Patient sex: M
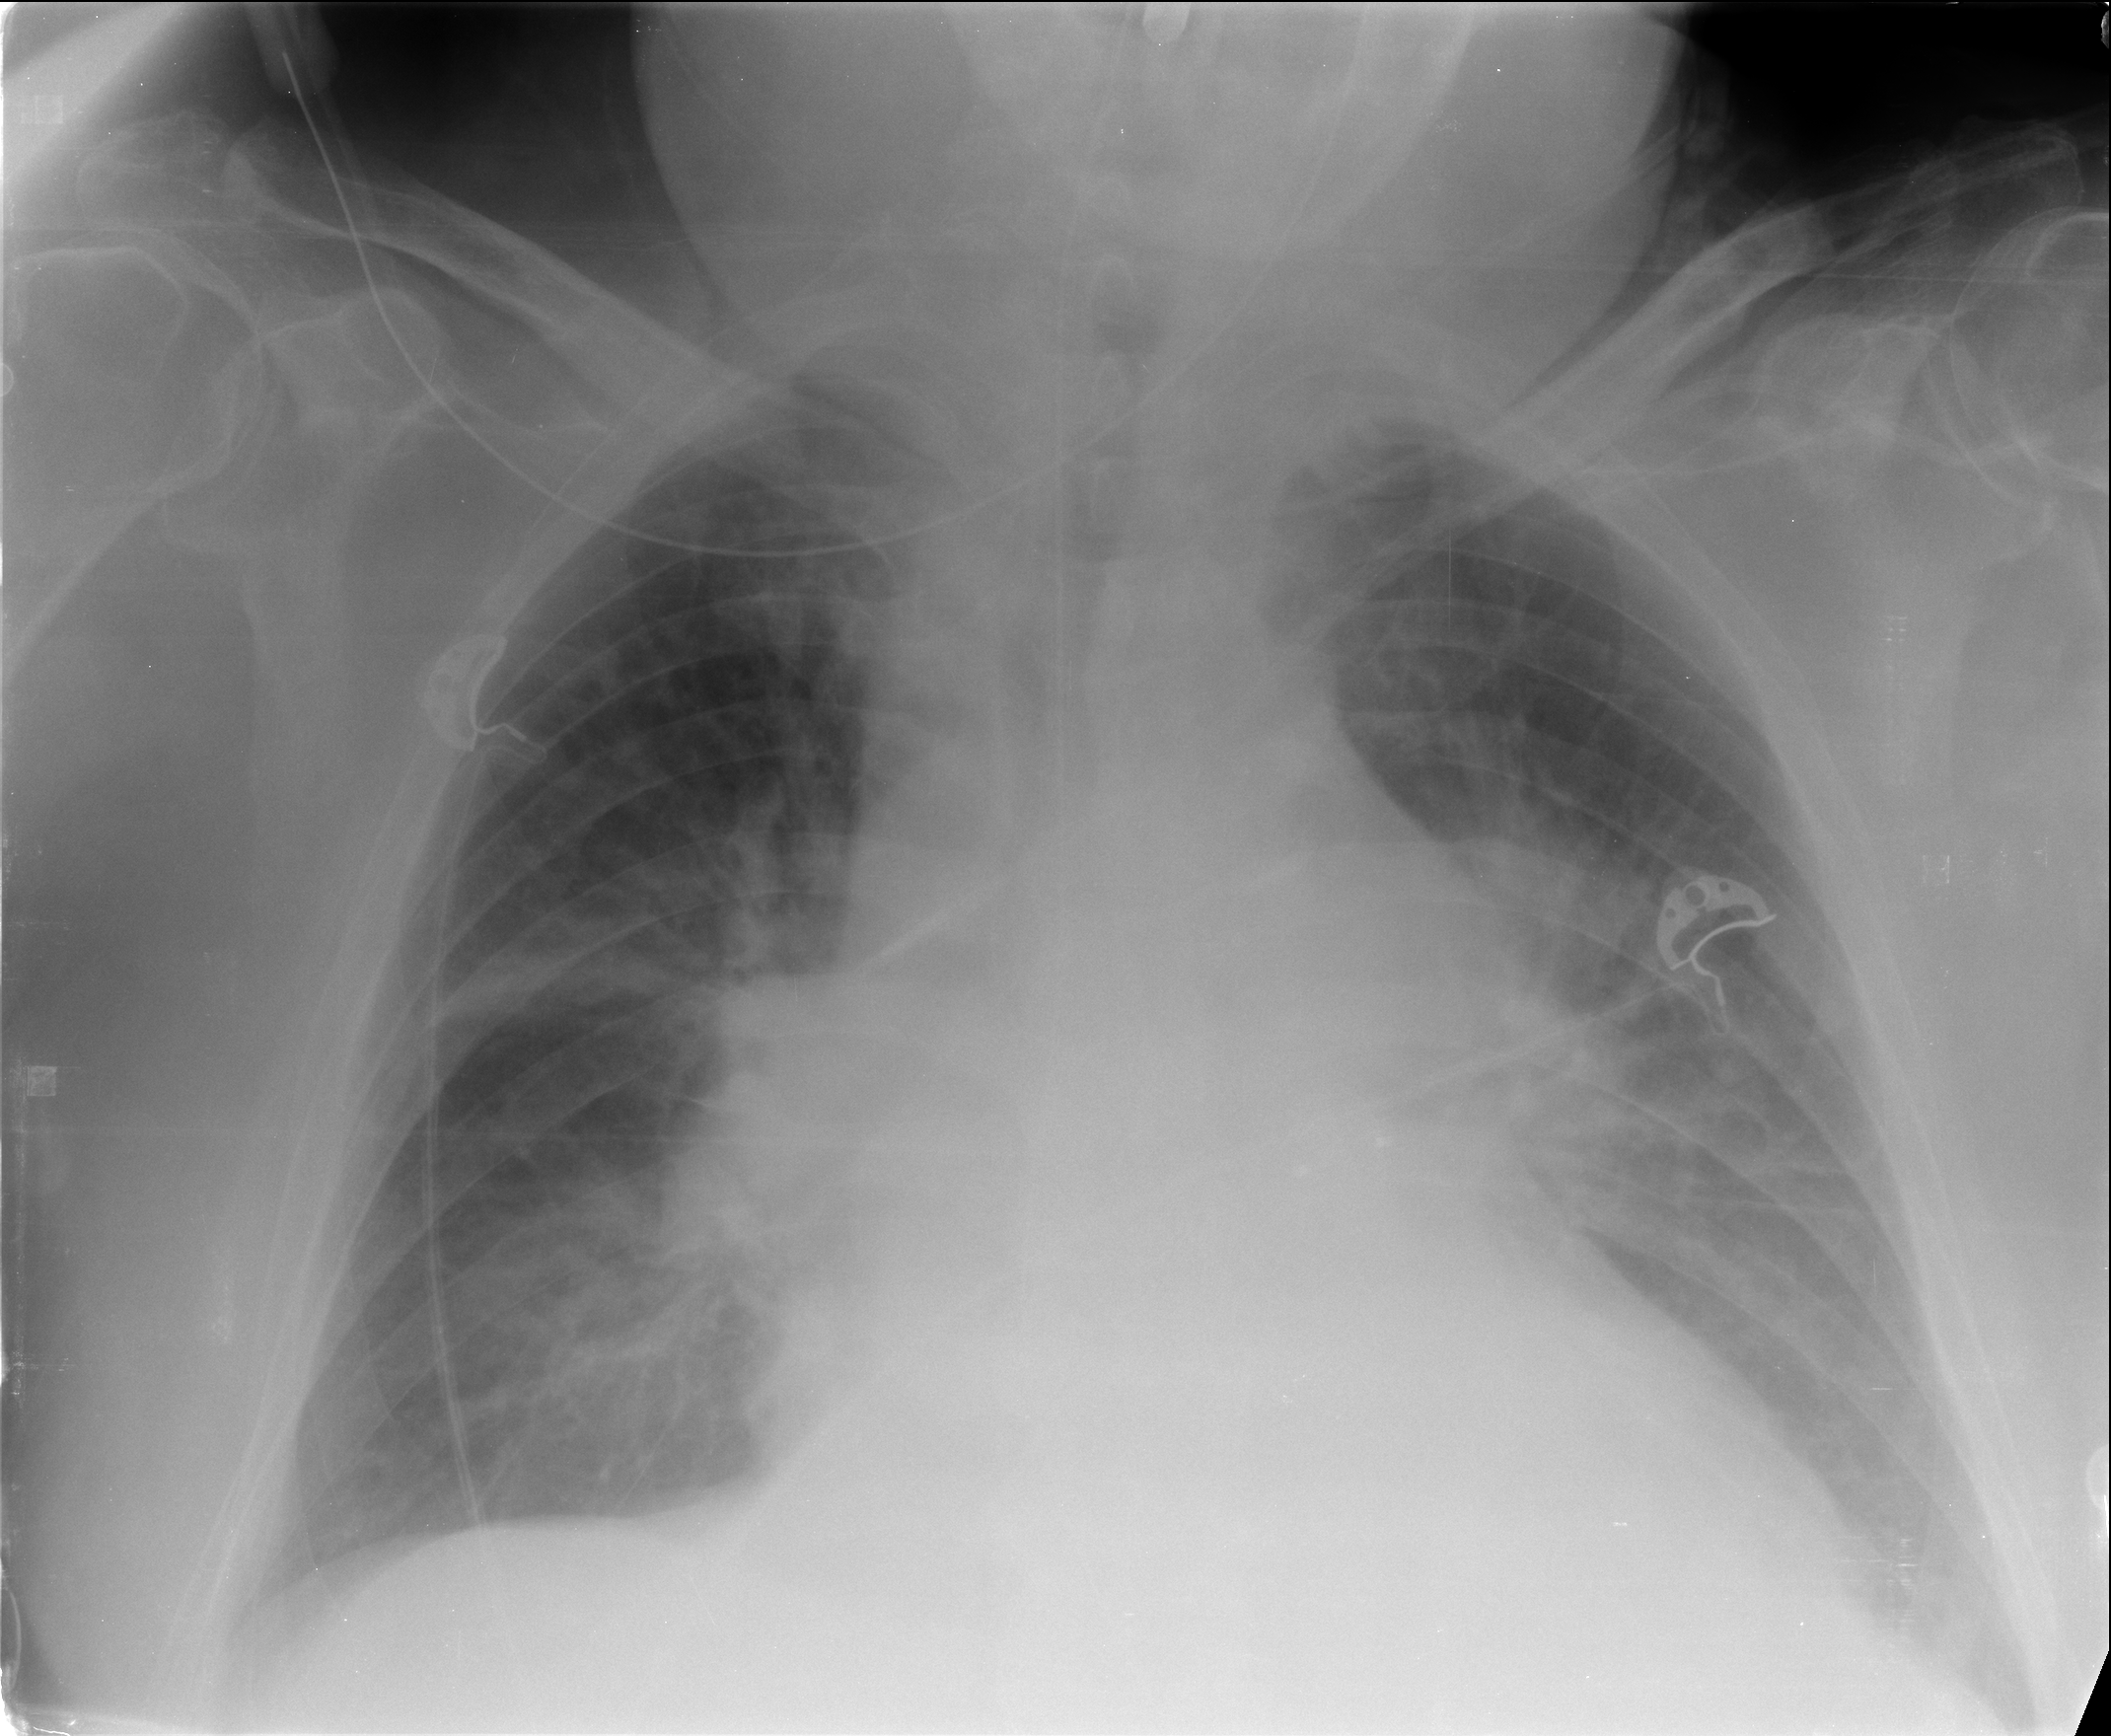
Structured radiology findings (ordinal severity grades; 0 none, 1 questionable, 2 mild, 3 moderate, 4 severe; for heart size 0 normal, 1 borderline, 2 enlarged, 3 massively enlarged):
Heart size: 2
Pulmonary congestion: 3
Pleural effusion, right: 1
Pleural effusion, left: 1
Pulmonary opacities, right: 2
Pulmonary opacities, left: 2
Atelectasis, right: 2
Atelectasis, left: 2